Question: I just started developing library management system using django. I'm new to Django, so where do you suggest me to start? I used the tutorial on django's website but I think it's not enough for me to do something like this.
I will probably use this ER diagram of database of the system, but probably I should transfer it into django model, right?

Anything more you can suggest me it will mean a lot for me. Thanks
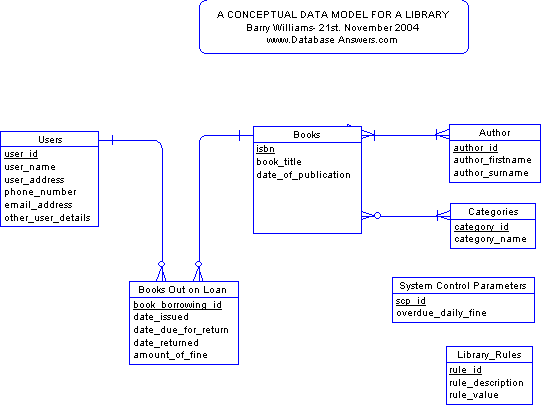
Answer: I firmly recommend starting with this tutorial:
<URL>
What you gonna do then is just use more models than they have in tutorial. The idea is - you describe you domain with classes called "models". Each of them describes an entity from your domain. You also describe their relations and that's it. That's the idea.